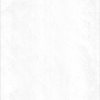
Label: not_dusty